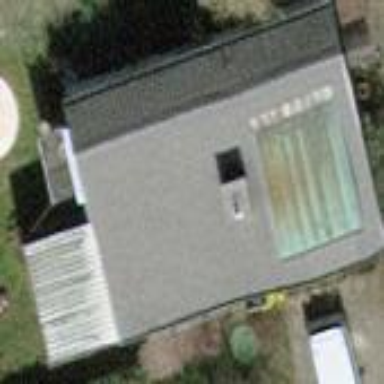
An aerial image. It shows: Detached building with tile roof.